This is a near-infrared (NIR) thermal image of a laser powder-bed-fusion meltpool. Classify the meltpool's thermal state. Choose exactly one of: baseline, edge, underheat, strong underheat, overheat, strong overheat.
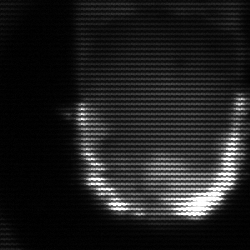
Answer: baseline